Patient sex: M
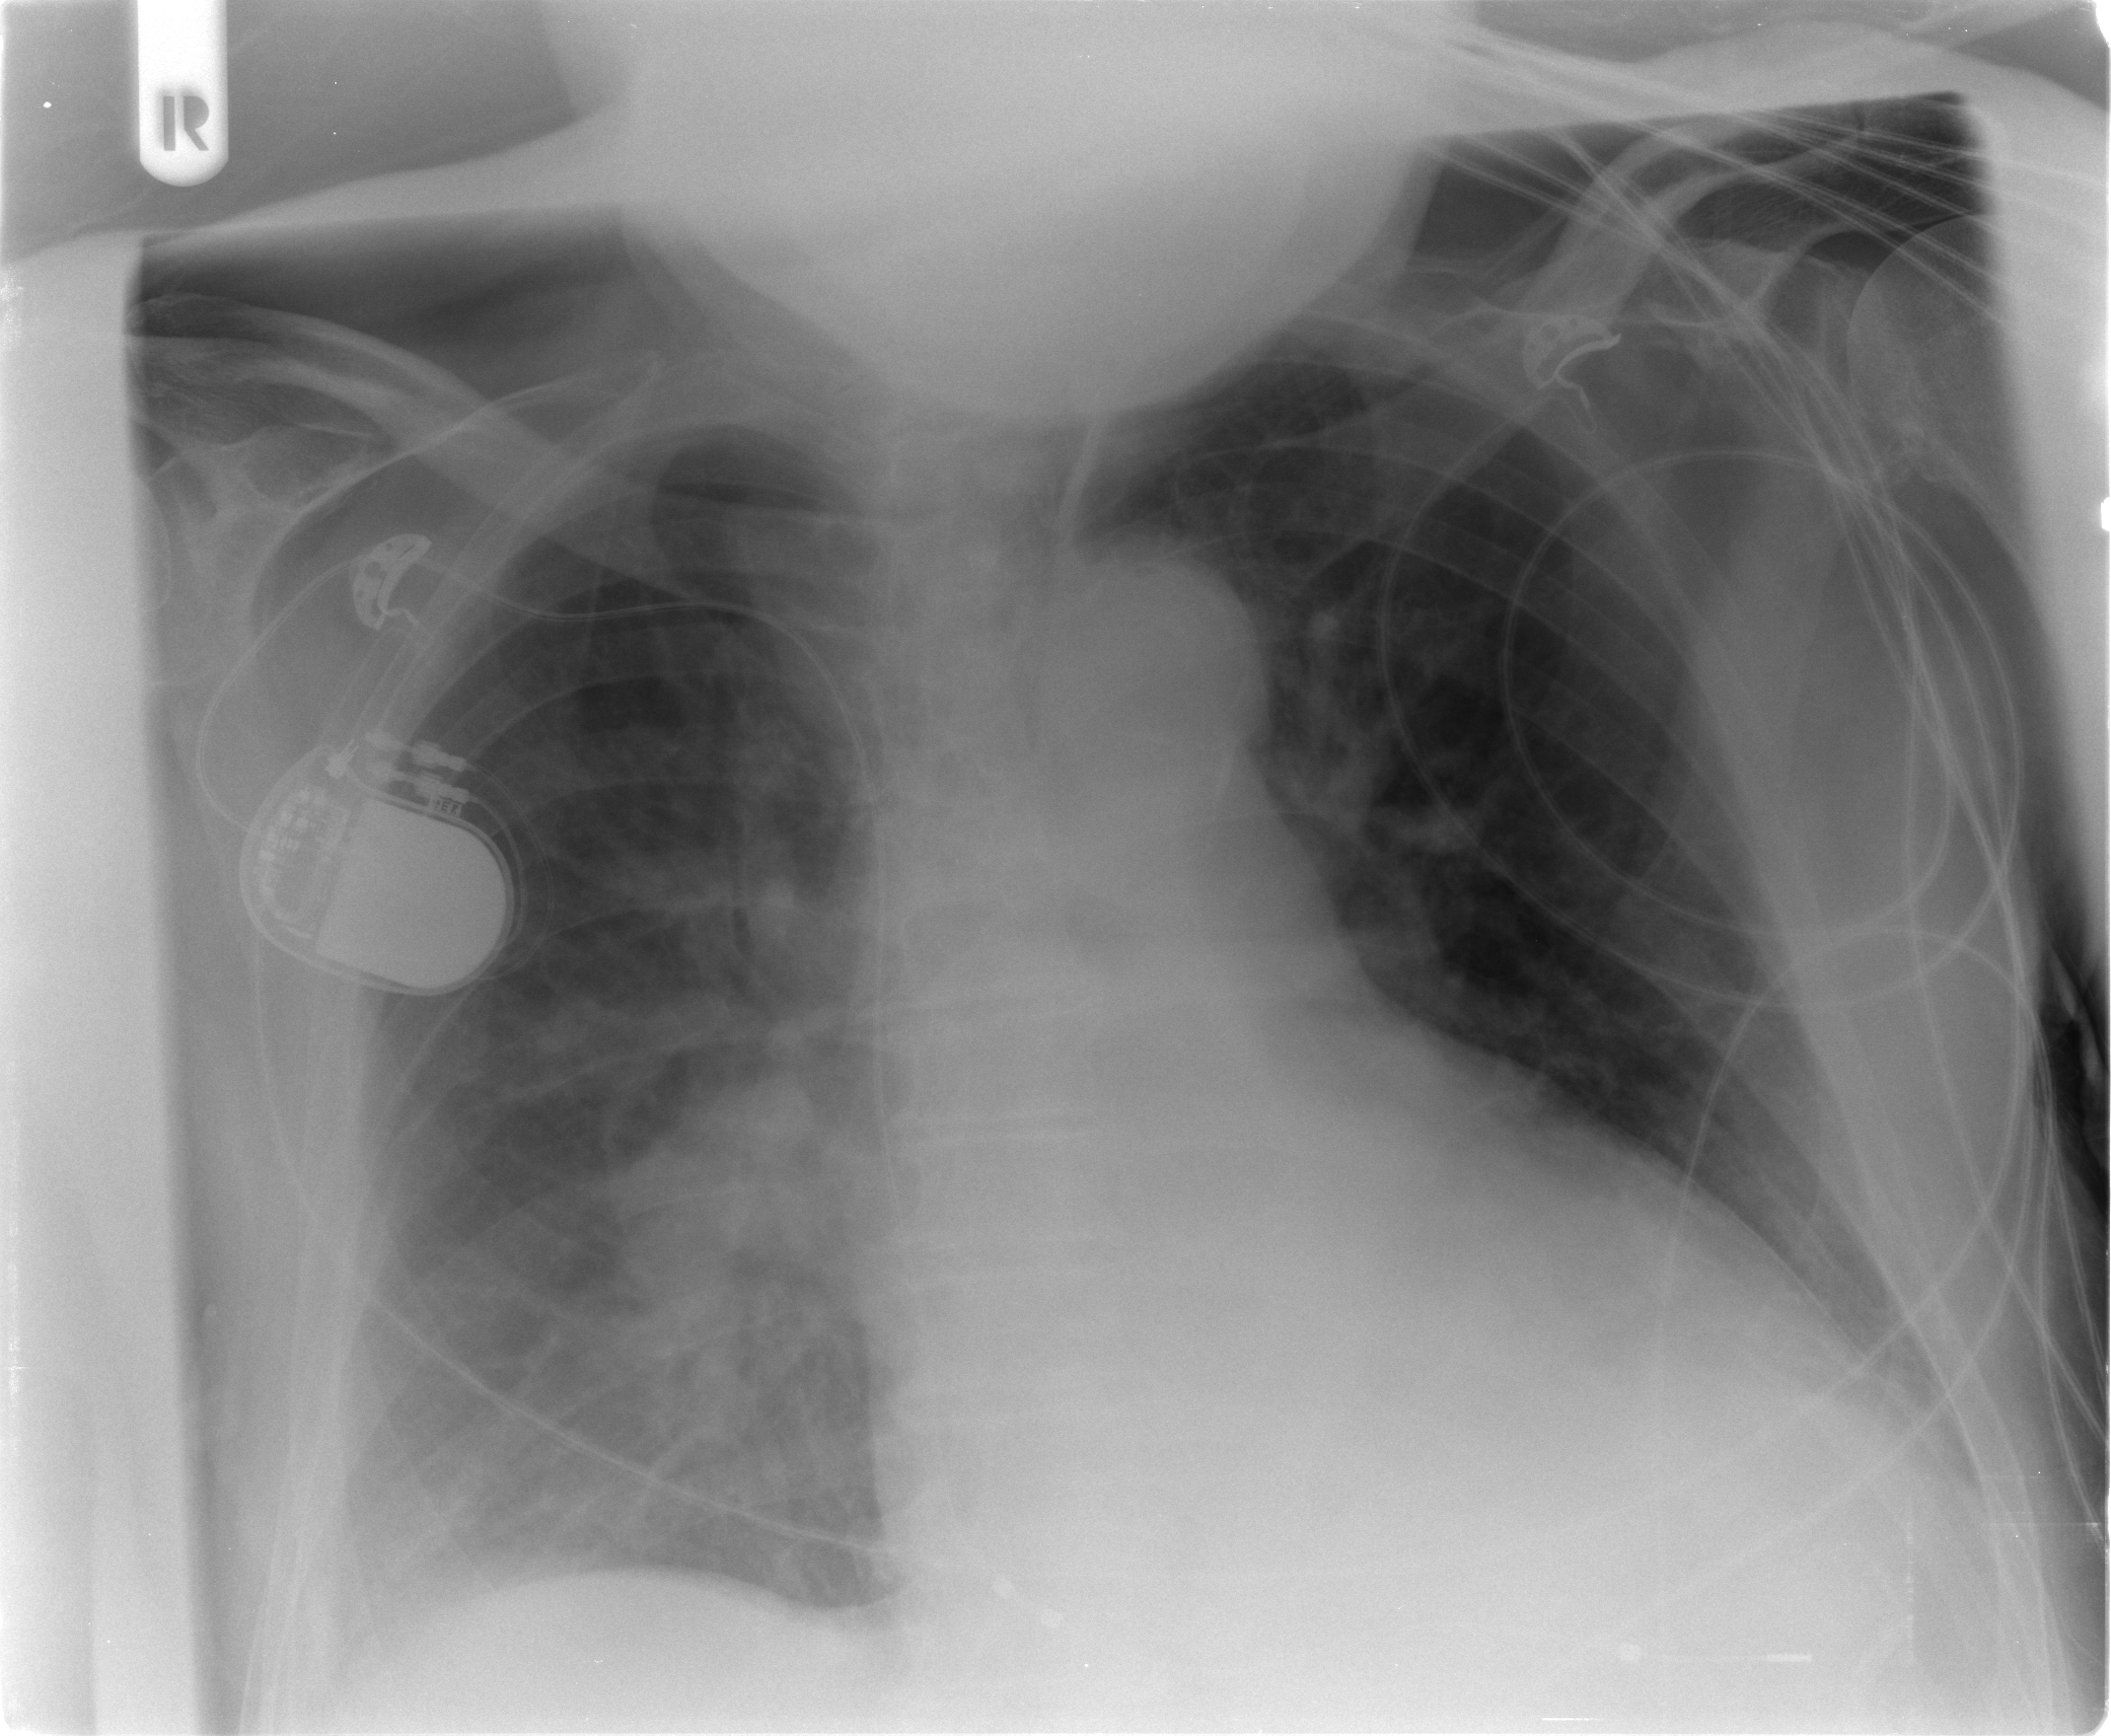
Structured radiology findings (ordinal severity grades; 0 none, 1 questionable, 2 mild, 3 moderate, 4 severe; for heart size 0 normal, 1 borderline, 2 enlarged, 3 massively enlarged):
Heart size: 2
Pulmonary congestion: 2
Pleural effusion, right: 2
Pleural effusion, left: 0
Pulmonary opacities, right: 1
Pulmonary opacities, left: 0
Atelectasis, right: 2
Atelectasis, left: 2